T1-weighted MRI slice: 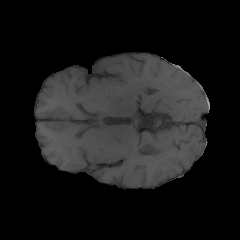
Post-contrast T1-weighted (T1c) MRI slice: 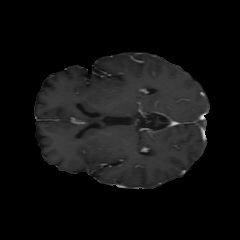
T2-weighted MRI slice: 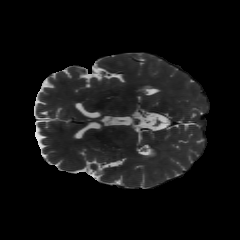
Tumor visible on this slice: yes